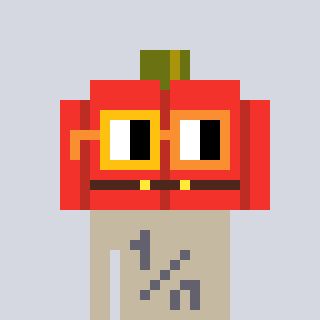
a pixel art character with square yellow and orange glasses, a pumpkin-shaped head and a bege-colored body on a cool background